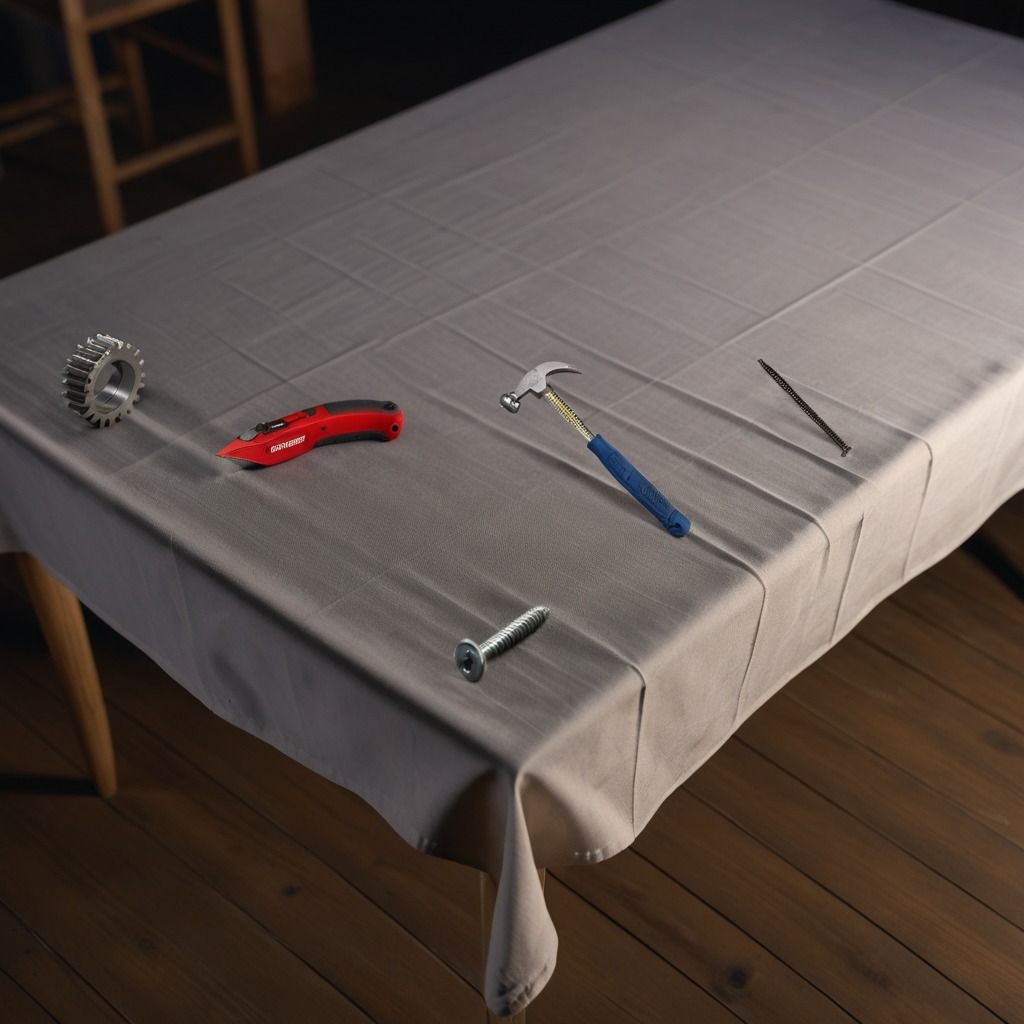
A steel gear with teeth, a utility knife, a metal machine screw, a hammer, and a coiled metal spring are lying on the wooden table.